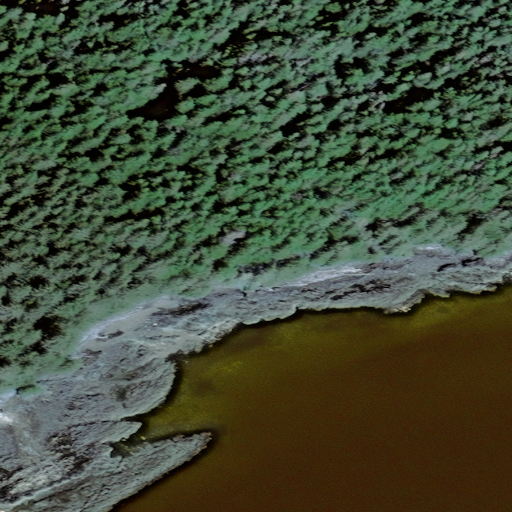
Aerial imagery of cape in Alaska named Deepwater Point containing only unknown